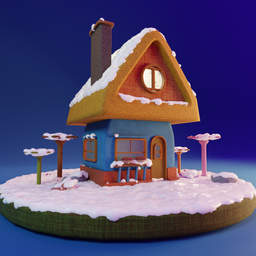
Label: decoration